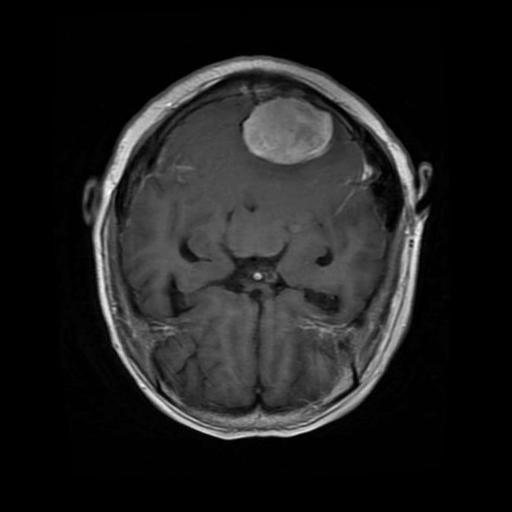
Label: meningioma